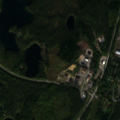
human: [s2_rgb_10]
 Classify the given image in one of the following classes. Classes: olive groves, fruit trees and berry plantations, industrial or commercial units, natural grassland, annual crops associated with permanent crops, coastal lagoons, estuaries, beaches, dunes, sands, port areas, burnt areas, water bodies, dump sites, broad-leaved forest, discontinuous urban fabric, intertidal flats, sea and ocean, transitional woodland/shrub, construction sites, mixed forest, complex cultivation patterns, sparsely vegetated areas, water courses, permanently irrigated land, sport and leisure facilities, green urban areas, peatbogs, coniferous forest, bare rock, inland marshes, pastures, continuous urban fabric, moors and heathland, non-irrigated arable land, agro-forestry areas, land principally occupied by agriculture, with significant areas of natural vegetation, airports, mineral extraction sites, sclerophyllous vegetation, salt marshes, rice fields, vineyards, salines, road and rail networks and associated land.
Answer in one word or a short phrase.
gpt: industrial or commercial units, coniferous forest, mixed forest, water bodies